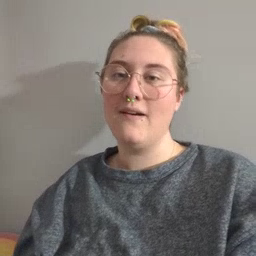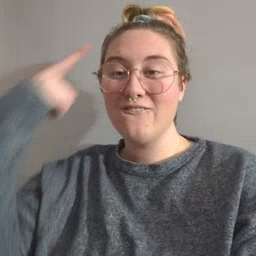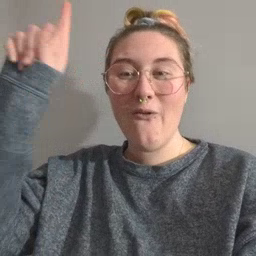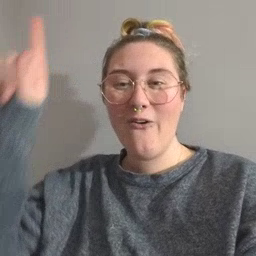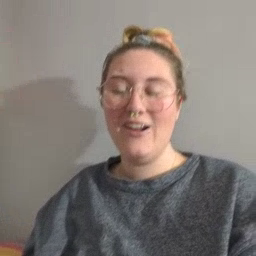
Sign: for